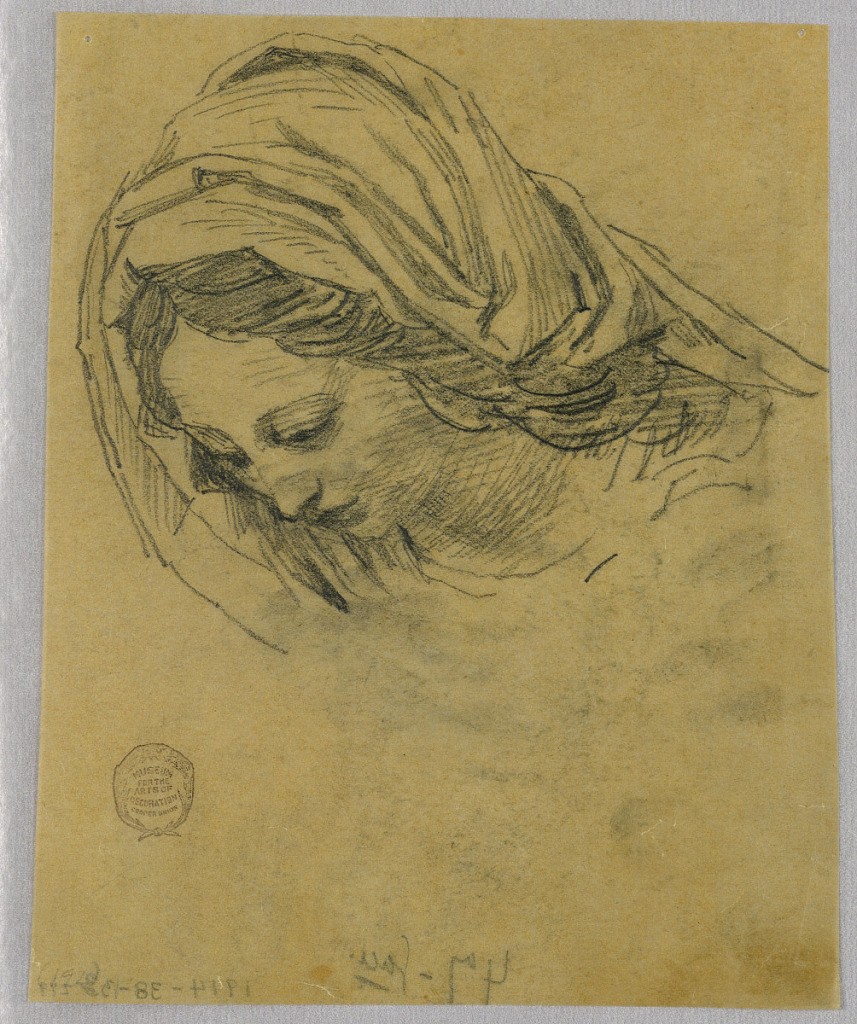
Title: Study for Head of the Madonna
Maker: Francis Augustus Lathrop, American, 1849–1909
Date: ca. 1895
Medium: Graphite and black crayon on tracing paper
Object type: Drawing
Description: Woman in drapery looking down and to the left.